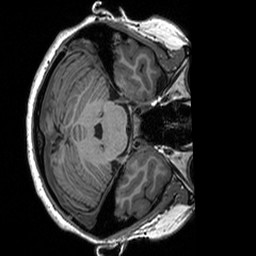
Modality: T1w
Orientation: axial
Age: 32
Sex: female
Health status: healthy
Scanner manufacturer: siemens
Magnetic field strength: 3 T
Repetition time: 2.3 s
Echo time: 0.00298 s